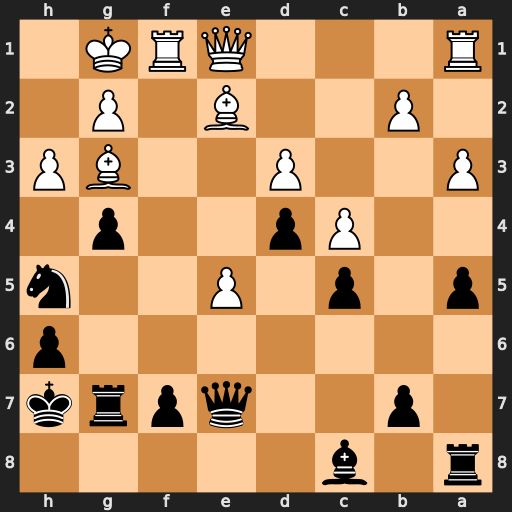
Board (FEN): r1b5/1p2qprk/7p/p1p1P2n/2Pp2p1/P2P2BP/1P2B1P1/R3QRK1
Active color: b
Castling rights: -
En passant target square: -
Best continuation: Nxg3 Qxg3 gxh3